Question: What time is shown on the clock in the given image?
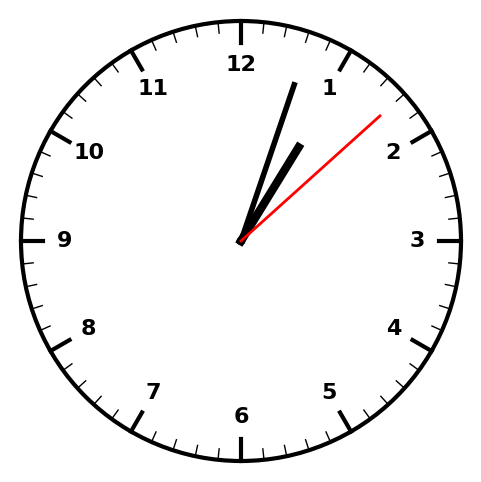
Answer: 01:03:08